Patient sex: M
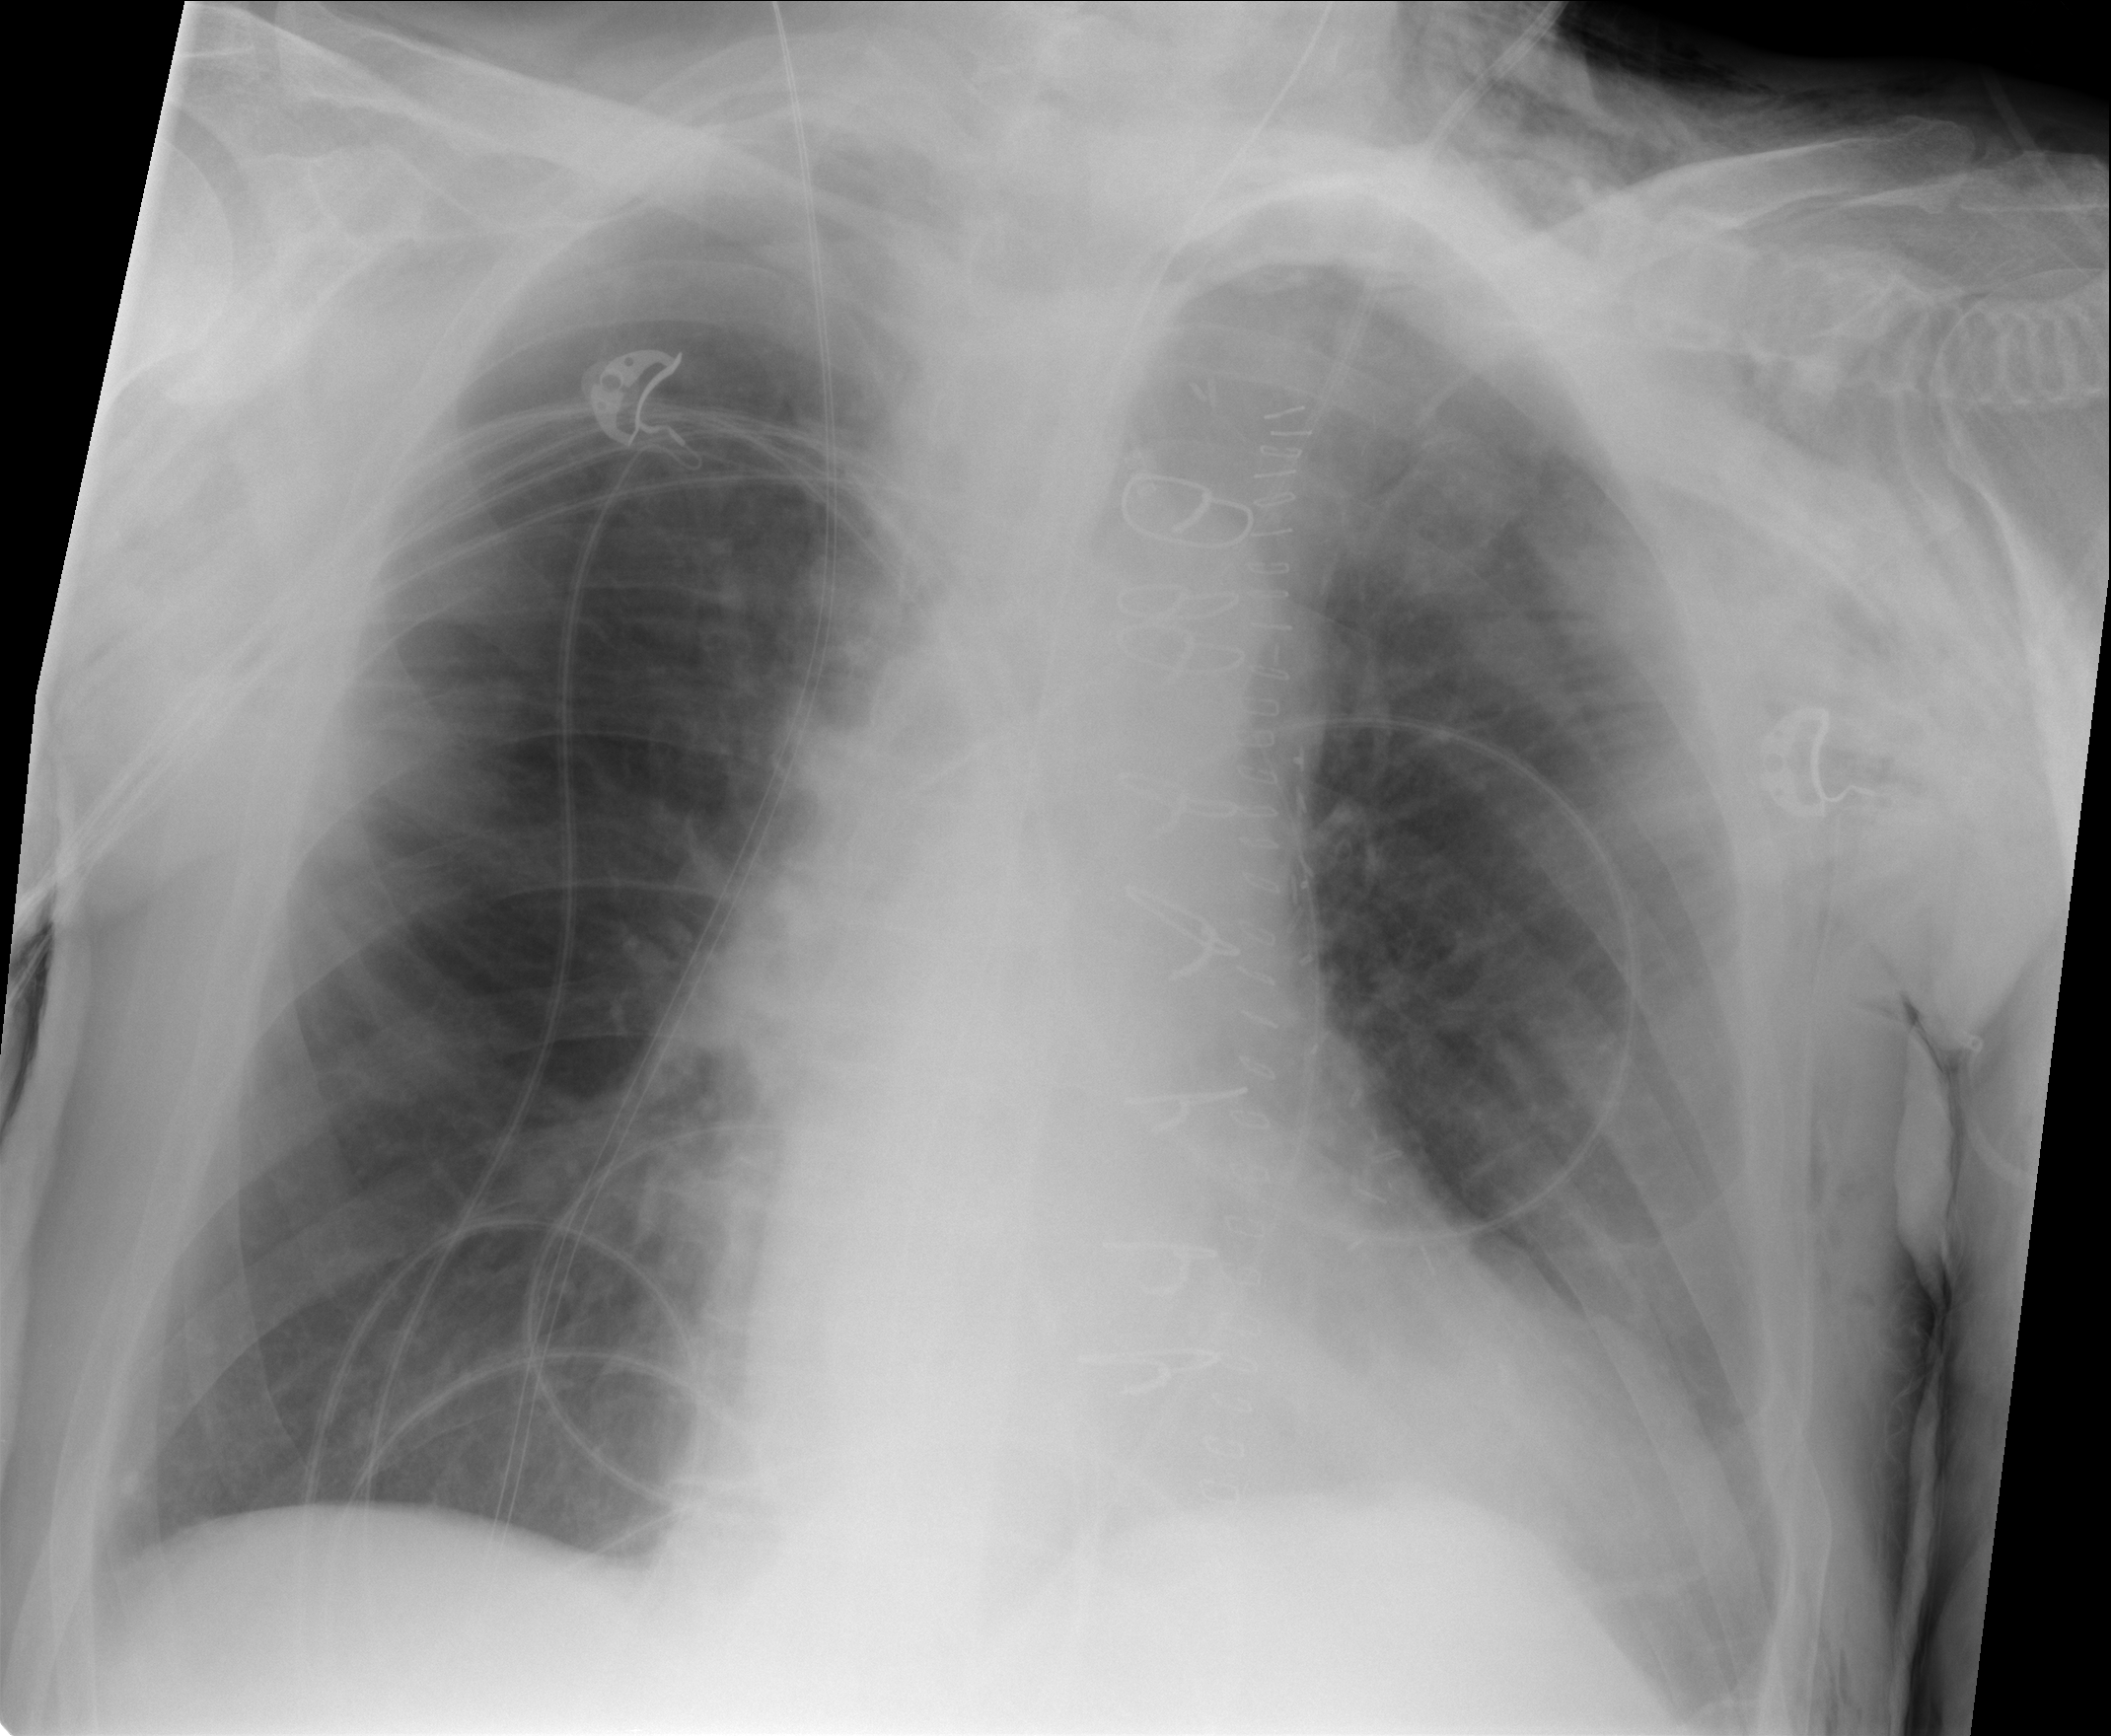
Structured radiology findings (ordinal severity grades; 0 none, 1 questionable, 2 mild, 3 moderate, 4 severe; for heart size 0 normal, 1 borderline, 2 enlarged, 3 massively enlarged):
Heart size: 2
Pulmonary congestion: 0
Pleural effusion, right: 0
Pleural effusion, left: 2
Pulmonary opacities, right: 0
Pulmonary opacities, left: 0
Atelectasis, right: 0
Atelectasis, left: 2